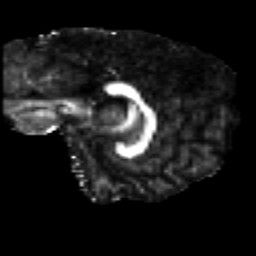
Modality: FA
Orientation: sagittal
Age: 27
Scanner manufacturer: siemens
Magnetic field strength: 3 T
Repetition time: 2.2 s
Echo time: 0.084 s